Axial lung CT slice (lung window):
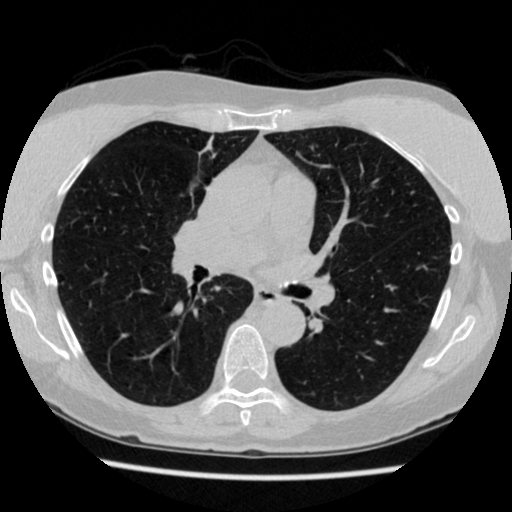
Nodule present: no